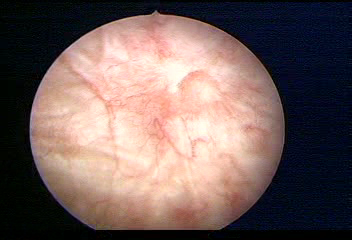
Modality: WLC
Class: Normal mucosa
Bladder cancer association: No